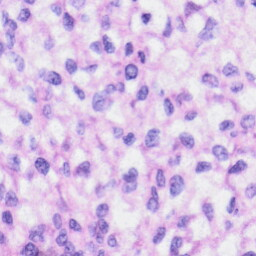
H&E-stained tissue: Liver